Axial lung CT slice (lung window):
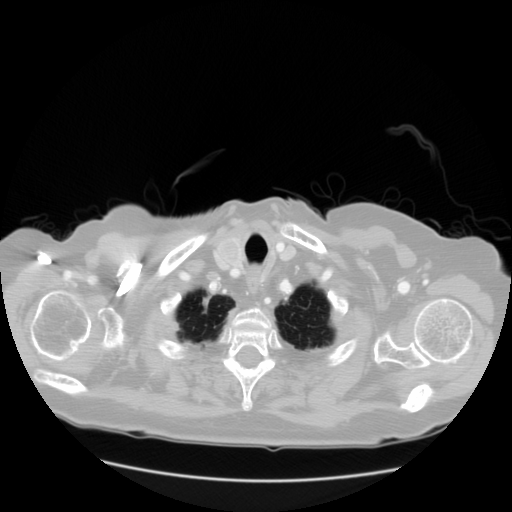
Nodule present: no